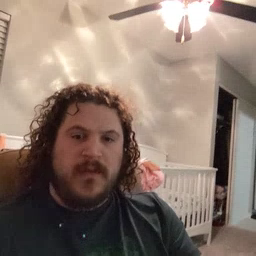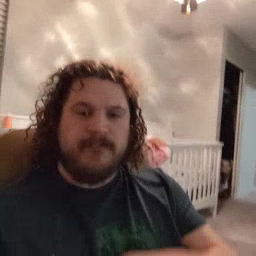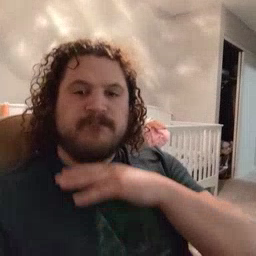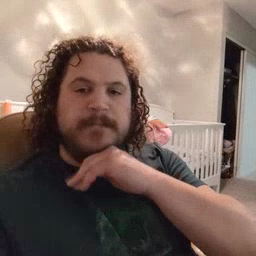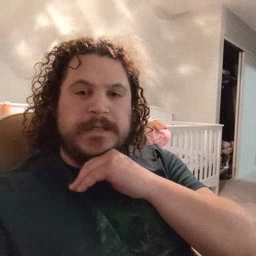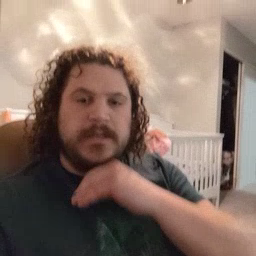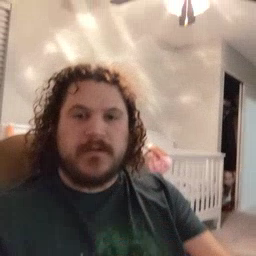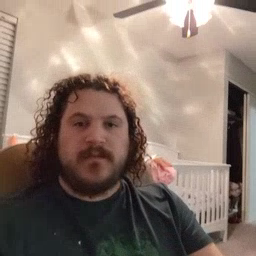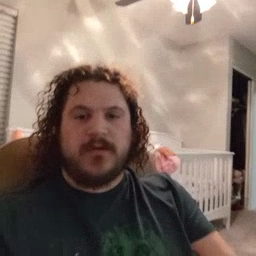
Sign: pig